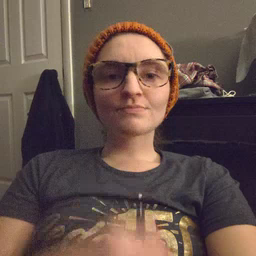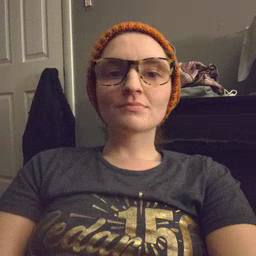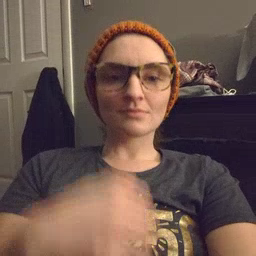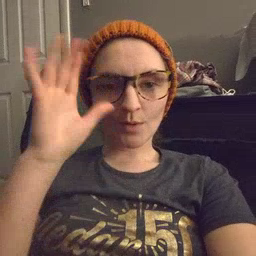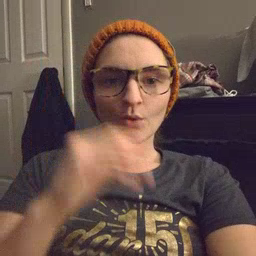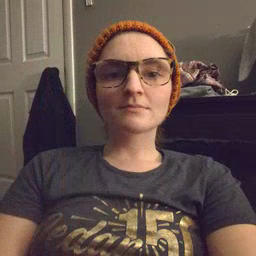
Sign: cowboy